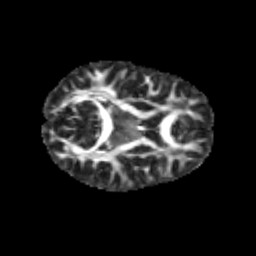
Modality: FA
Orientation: axial
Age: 13
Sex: female
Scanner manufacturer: siemens
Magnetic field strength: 3 T
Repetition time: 3.8 s
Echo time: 0.07 s